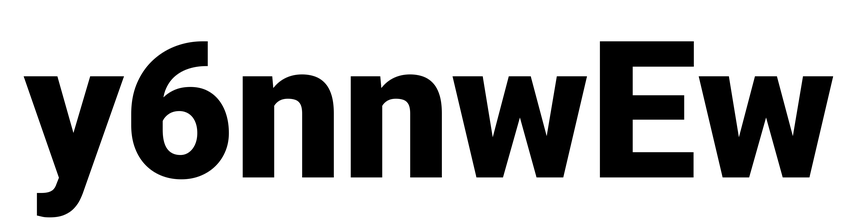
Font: Roboto_Black